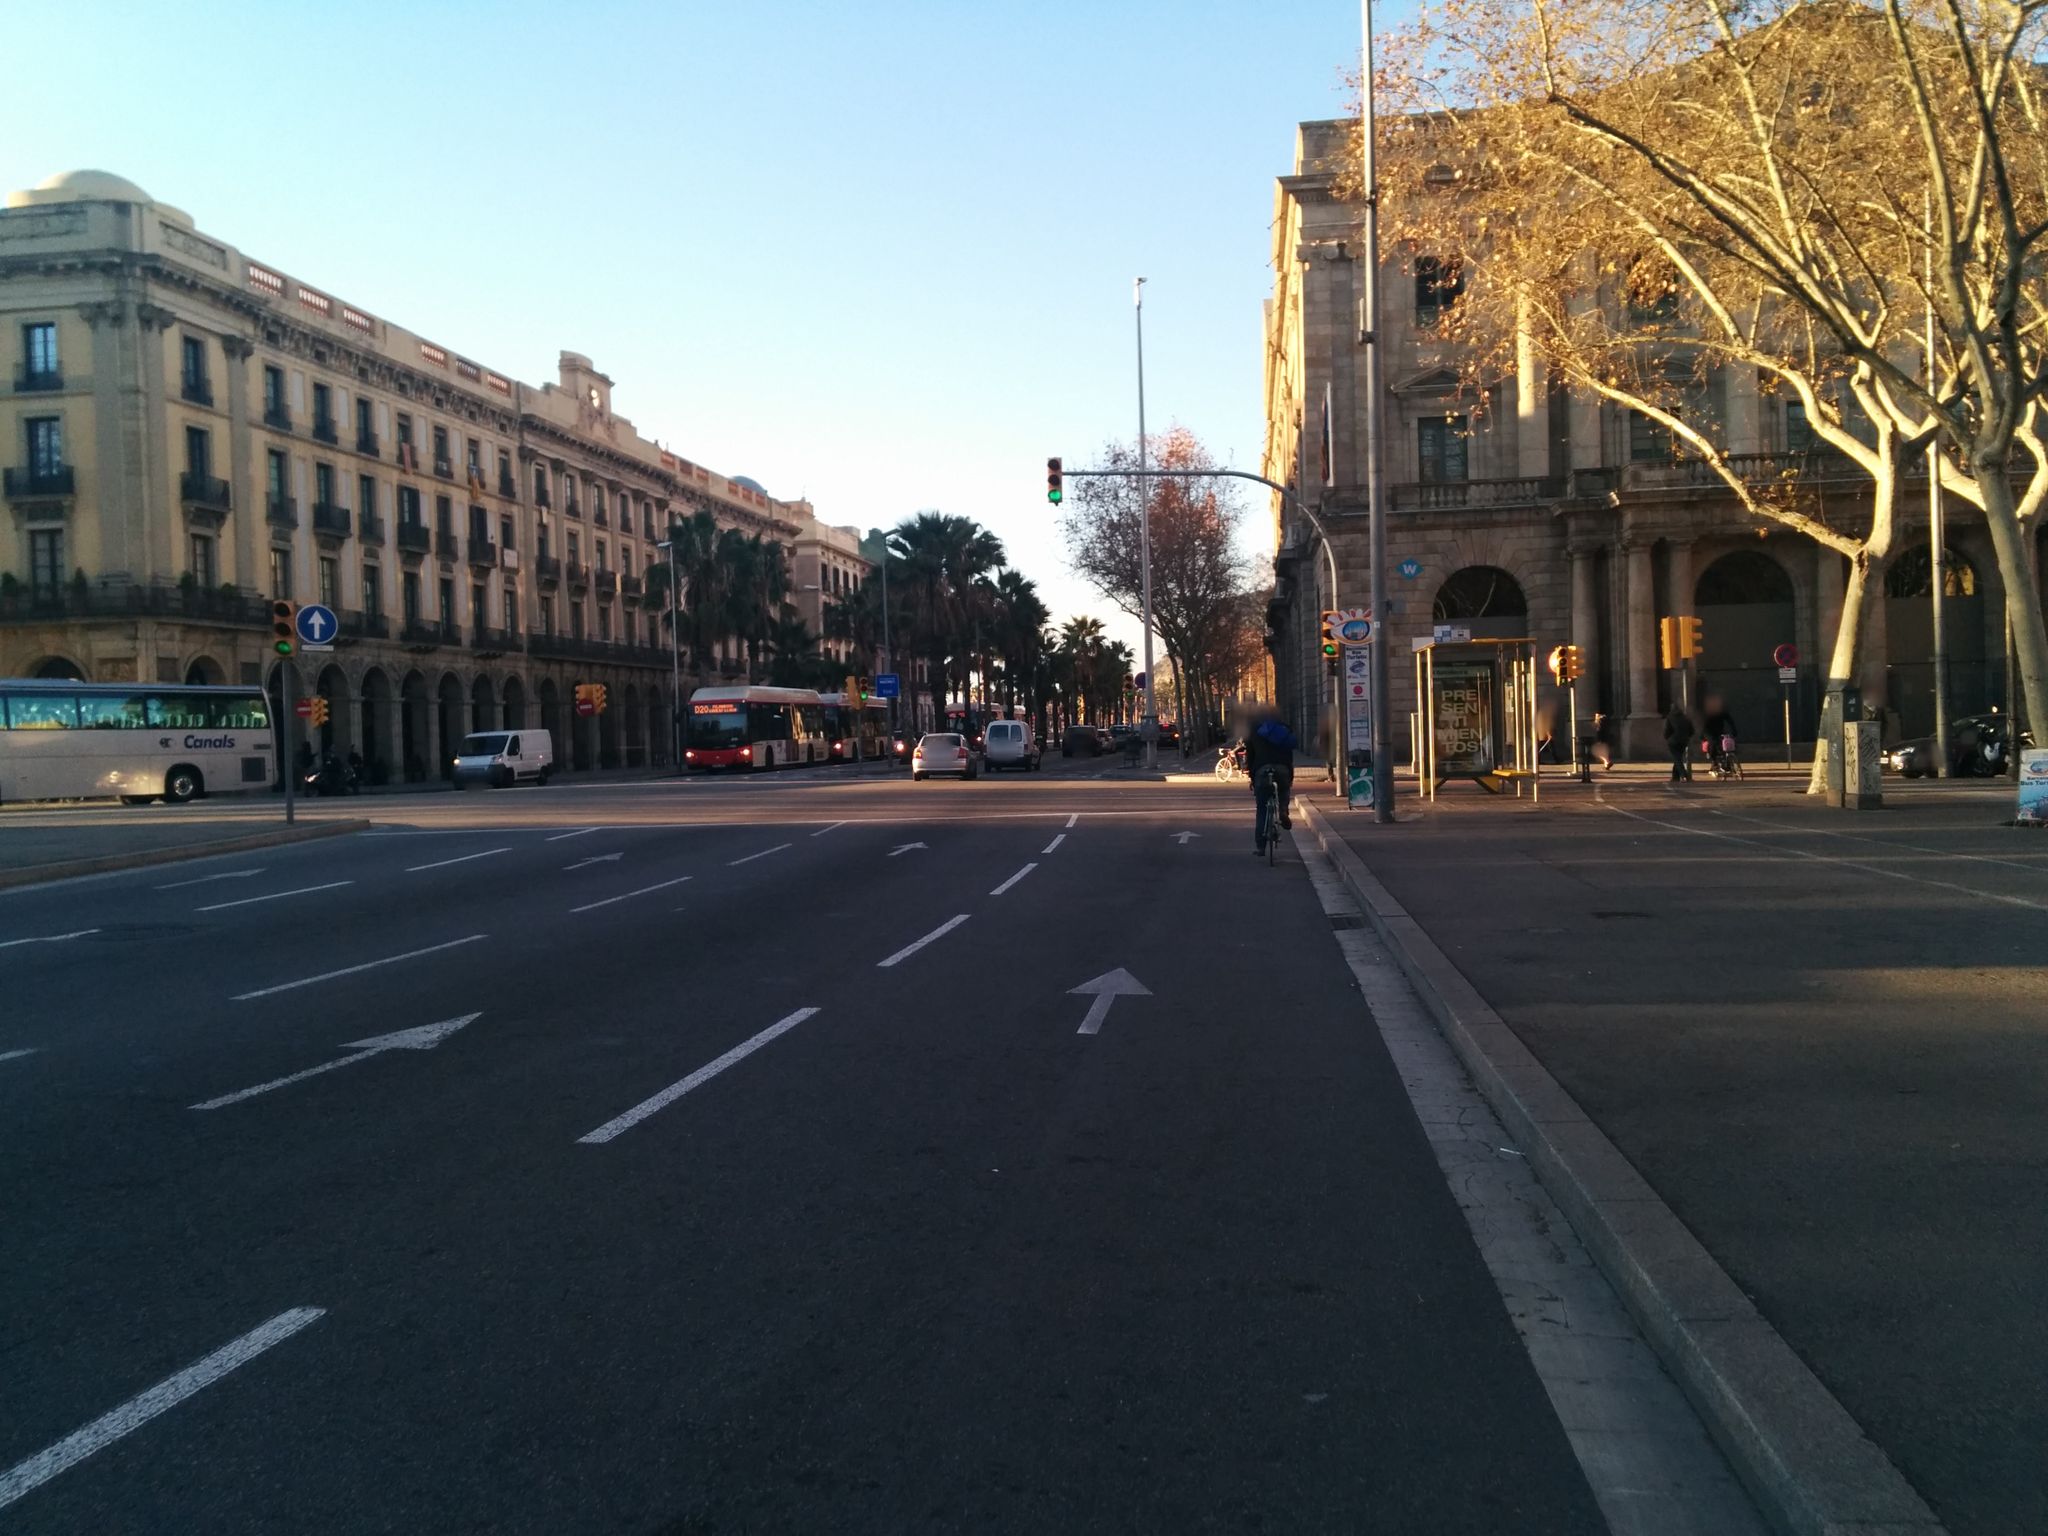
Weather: clear
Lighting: day
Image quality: good
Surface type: cycling surface
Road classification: footway
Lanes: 1
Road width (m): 2
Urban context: urban centre
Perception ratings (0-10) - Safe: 5.12, Lively: 9.09, Beautiful: 7.24, Boring: 1.38, Depressing: 2.05, Wealthy: 8.03